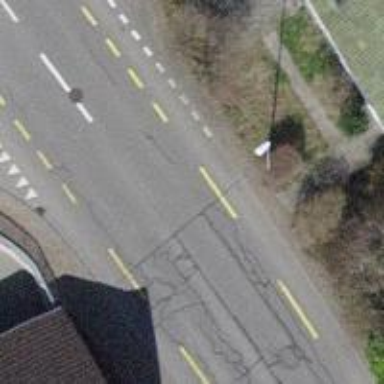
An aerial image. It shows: Secondary road with dedicated cycle lane.